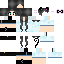
A female human skin with pale skin, wearing brown long hair dressed in a blue tshirt and black pants, featuring a closed mouth.